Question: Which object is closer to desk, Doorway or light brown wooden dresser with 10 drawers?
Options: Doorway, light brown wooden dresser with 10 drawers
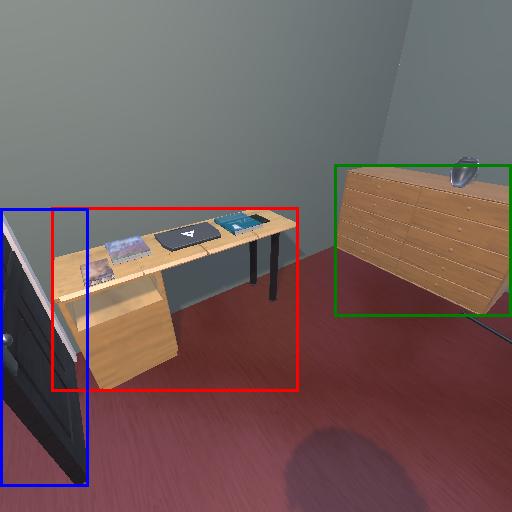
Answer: Doorway